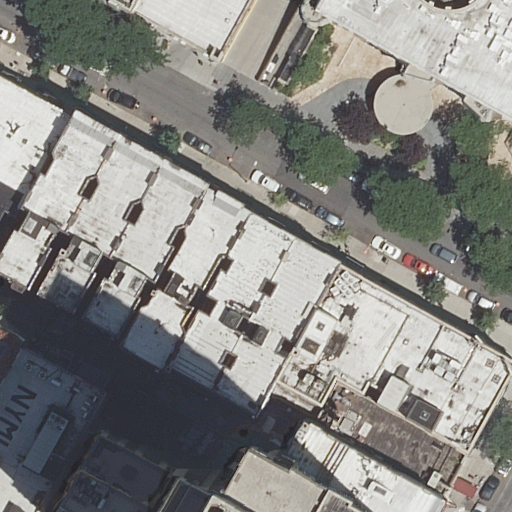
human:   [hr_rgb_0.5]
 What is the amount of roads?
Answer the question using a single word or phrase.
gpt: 1

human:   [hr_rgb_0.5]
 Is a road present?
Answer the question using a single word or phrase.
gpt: yes

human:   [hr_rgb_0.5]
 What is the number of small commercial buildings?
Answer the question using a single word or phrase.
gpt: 0

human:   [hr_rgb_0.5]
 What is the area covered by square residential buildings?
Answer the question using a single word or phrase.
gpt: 0m2

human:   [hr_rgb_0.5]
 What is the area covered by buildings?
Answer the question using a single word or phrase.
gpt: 5256m2

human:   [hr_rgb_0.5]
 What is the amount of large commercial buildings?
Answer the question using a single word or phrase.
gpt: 0

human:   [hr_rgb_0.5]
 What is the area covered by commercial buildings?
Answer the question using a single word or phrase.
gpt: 0m2

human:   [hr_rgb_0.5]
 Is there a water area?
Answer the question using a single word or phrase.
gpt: no

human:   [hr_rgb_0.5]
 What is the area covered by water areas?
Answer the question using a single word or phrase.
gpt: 0m2

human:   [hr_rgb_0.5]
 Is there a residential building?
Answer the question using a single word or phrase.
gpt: yes

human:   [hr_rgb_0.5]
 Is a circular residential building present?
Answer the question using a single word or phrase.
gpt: no

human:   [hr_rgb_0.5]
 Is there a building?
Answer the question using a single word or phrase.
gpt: yes

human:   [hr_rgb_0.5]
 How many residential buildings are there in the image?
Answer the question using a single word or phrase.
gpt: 15

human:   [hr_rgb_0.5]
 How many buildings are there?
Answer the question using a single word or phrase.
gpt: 16

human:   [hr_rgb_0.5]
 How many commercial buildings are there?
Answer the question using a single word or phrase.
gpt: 0

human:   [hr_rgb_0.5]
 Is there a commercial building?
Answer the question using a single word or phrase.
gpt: no

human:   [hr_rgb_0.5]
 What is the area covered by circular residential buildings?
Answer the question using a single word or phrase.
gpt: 0m2

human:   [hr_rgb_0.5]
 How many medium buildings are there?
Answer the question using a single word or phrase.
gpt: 12

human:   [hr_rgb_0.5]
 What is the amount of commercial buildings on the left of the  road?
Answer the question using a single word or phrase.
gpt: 0

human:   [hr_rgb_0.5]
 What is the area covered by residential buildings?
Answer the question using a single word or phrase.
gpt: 5094m2

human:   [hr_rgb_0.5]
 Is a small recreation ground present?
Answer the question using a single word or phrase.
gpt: no

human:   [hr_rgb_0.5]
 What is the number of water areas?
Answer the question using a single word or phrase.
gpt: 0

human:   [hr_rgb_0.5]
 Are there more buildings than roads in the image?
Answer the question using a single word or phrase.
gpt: yes

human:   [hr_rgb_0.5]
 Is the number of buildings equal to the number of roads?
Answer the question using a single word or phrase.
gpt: no

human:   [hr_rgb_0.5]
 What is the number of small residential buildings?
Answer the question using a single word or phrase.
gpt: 2

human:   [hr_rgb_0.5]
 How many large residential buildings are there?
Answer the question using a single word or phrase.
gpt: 2

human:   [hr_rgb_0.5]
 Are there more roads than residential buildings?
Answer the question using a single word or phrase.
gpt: no

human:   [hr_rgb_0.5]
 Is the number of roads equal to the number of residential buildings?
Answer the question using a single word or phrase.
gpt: no

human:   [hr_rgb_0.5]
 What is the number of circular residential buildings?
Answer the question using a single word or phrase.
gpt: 0

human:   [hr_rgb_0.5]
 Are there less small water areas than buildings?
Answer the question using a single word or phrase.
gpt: yes

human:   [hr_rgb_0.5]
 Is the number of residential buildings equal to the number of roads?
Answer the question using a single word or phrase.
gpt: no

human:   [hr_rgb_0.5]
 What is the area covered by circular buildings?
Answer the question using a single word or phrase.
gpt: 0m2

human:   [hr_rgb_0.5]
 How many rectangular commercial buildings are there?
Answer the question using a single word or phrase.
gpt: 0

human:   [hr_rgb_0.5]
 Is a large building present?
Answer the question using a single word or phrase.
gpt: yes

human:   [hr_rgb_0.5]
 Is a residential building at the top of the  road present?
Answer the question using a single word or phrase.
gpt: yes

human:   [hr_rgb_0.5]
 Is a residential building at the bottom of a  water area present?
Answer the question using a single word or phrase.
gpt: no

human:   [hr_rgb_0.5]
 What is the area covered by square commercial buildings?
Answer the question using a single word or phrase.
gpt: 0m2

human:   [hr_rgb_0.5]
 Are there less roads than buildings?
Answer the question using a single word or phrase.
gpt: yes

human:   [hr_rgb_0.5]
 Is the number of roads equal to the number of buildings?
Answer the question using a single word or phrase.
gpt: no

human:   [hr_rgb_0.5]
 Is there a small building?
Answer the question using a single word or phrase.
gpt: yes

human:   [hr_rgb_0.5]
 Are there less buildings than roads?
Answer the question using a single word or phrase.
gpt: no

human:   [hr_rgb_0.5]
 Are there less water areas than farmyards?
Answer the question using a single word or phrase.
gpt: no

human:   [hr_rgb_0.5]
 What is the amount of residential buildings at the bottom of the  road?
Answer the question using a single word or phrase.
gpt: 10

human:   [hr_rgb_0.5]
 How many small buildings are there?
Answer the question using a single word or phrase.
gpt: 2

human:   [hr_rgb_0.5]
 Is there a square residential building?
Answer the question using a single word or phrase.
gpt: no

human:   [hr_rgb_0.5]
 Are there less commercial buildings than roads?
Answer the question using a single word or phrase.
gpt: yes

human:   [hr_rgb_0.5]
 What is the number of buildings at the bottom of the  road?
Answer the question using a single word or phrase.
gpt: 10

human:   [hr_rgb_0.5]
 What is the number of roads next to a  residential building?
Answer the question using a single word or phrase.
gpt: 1

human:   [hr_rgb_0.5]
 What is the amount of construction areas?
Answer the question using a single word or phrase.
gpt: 0

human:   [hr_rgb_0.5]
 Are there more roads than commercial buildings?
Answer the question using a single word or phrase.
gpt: yes

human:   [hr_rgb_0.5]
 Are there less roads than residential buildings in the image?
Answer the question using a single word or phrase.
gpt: yes

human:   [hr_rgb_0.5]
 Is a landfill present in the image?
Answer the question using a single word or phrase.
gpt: no

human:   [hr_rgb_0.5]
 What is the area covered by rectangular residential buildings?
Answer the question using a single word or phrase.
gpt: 1315m2

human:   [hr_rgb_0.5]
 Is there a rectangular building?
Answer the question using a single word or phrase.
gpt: yes

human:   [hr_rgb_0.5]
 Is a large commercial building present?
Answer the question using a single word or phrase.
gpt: no

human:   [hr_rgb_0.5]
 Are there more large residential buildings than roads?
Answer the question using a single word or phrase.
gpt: yes

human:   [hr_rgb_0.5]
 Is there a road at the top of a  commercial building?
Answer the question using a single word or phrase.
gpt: no

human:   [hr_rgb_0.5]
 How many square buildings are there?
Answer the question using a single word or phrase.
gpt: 0

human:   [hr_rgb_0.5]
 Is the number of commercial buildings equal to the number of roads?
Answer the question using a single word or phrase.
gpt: no

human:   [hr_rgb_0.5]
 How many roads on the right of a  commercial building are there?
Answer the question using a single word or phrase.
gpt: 0

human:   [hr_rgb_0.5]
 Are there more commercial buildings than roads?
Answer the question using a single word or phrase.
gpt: no

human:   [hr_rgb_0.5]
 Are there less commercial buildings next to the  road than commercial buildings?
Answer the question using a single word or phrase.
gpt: no

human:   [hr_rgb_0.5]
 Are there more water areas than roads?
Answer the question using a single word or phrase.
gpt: no

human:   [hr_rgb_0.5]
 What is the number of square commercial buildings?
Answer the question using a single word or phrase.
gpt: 0